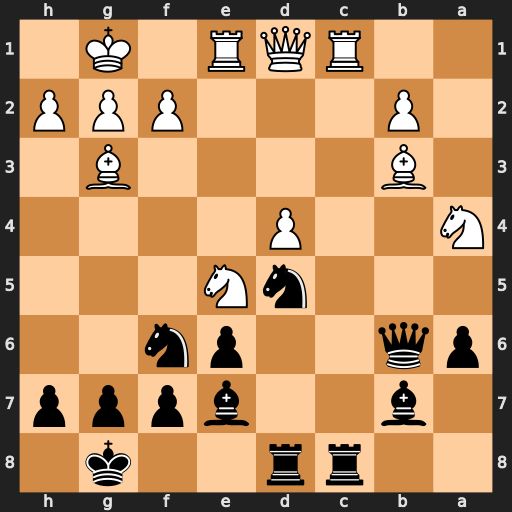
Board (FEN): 2rr2k1/1b2bppp/pq2pn2/3nN3/N2P4/1B4B1/1P3PPP/2RQR1K1
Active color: b
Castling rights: -
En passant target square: -
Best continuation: Rxc1 Nxb6 Rxd1